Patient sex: F
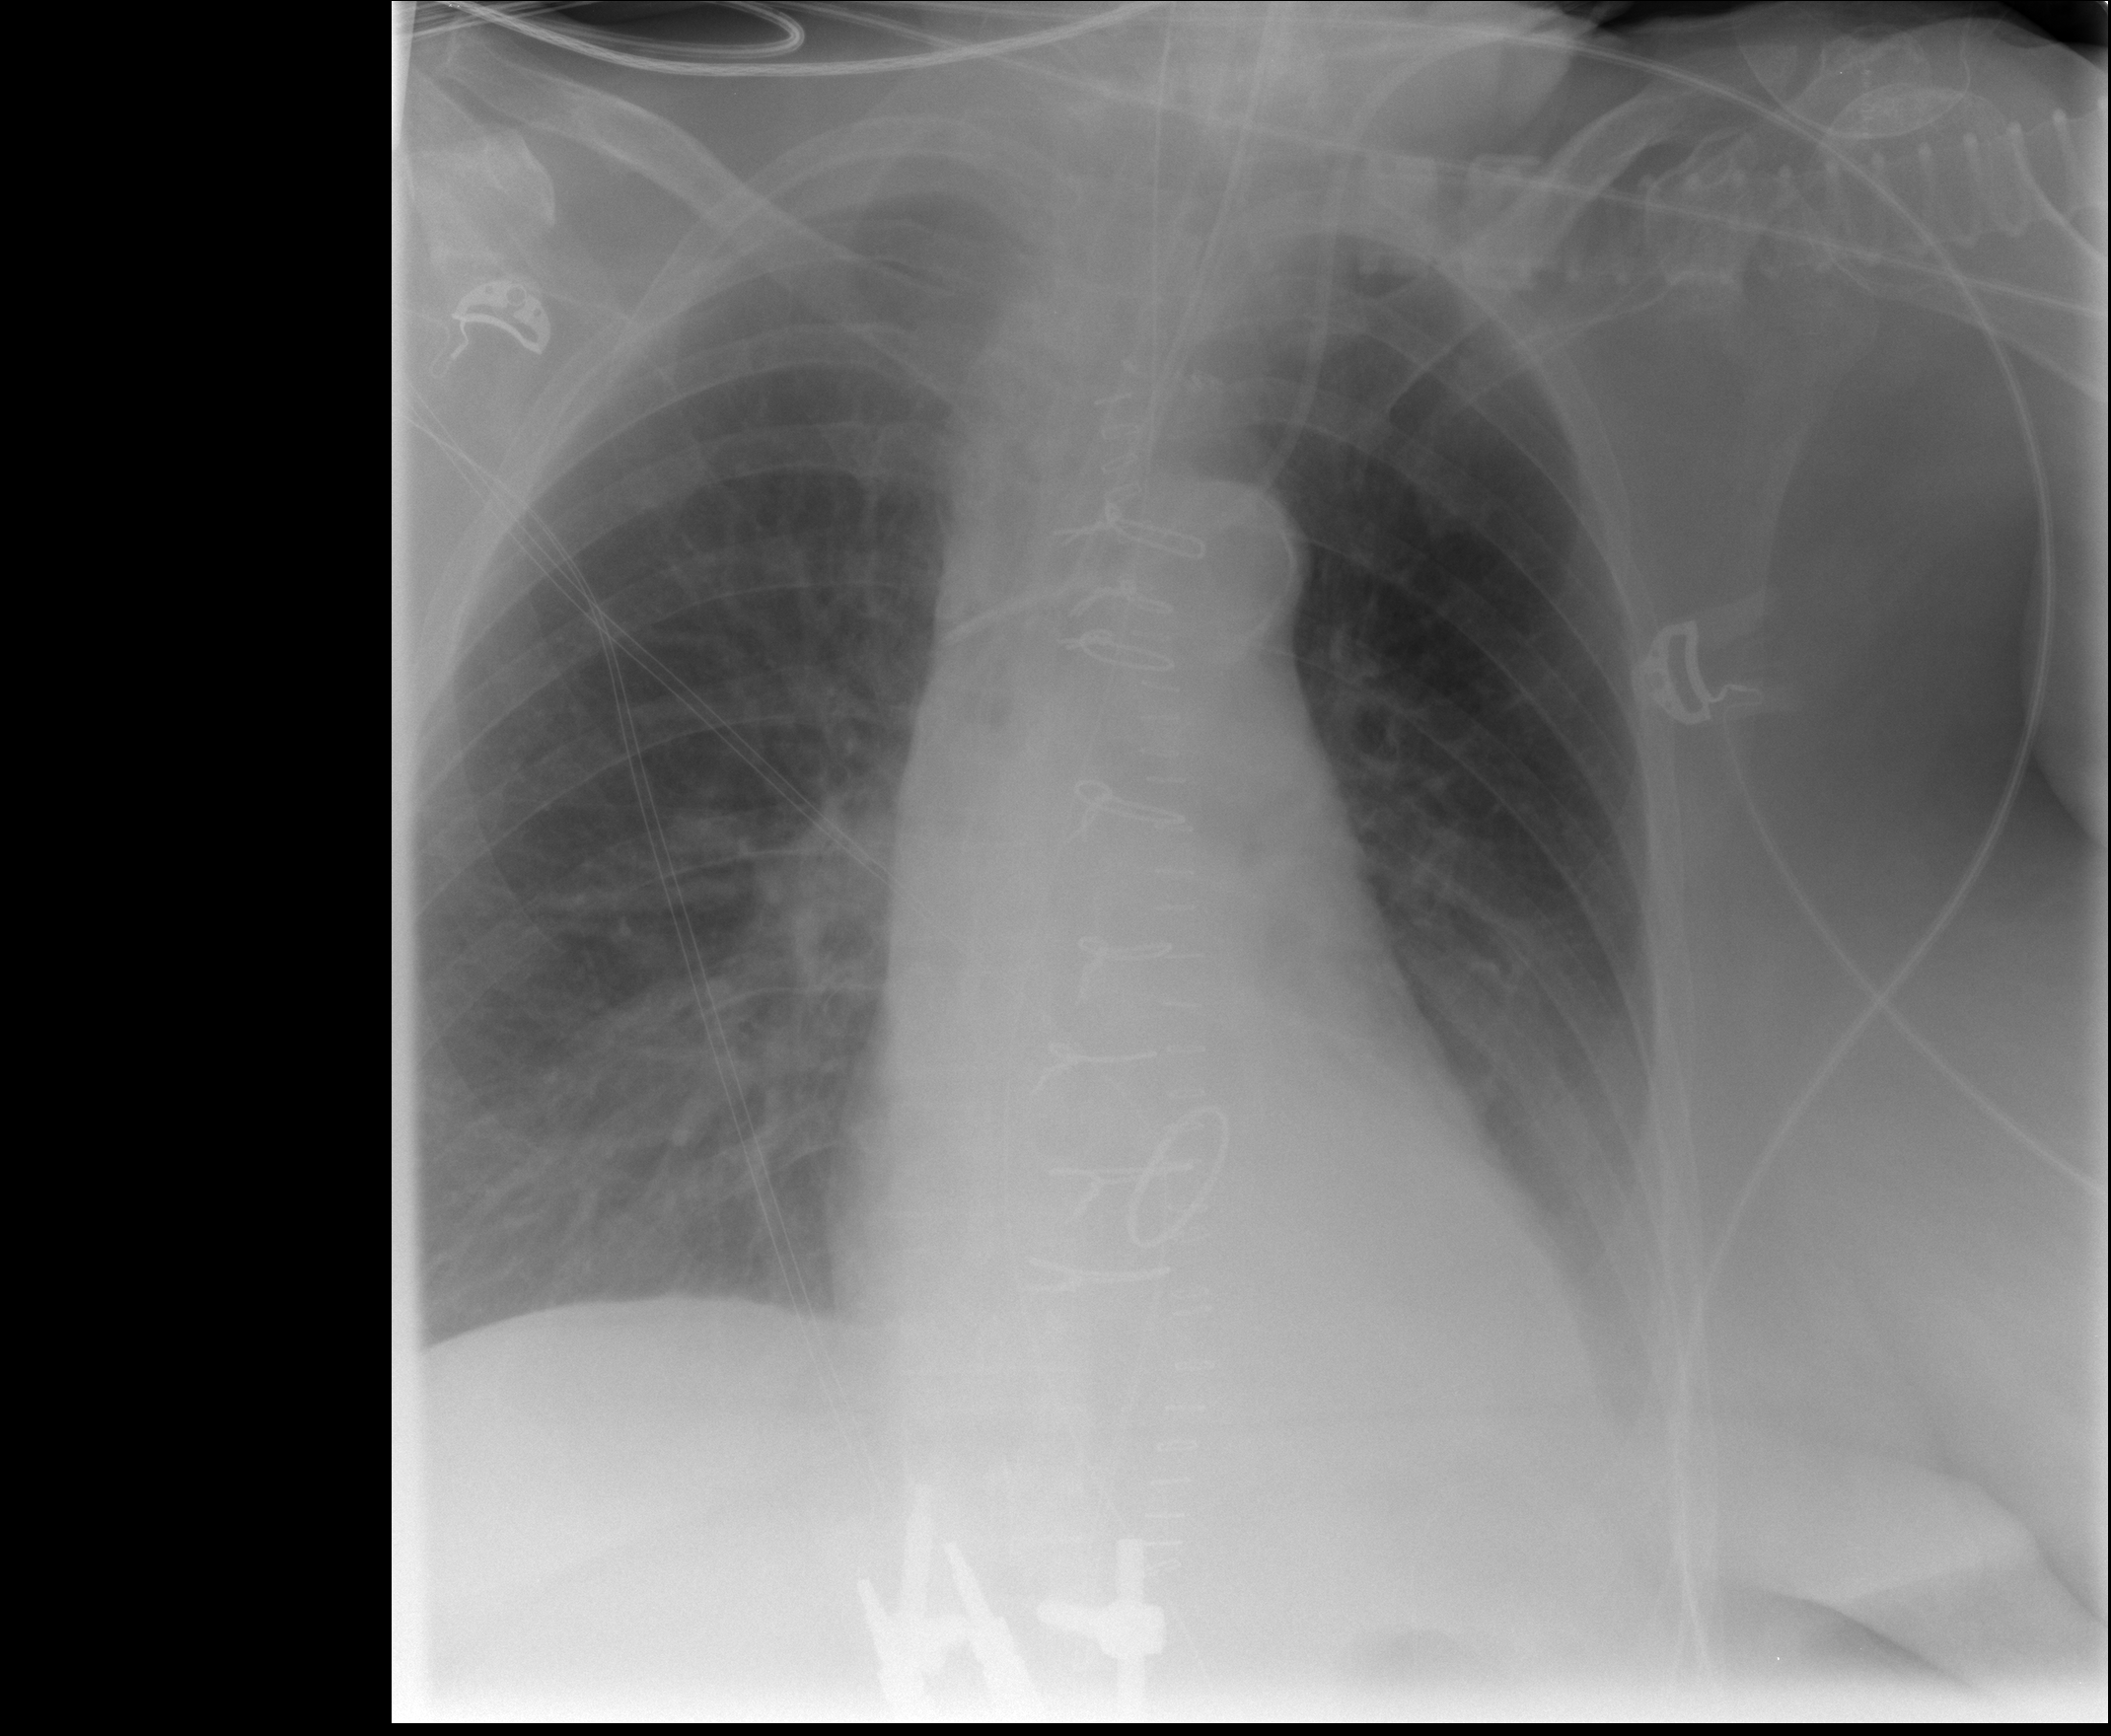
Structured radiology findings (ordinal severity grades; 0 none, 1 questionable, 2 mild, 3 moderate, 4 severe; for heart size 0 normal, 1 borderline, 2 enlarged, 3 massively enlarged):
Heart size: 0
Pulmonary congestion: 0
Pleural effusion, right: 1
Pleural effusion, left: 2
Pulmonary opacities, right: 0
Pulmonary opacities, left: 0
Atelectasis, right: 2
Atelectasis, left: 2